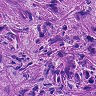
Metastatic tissue present: yes